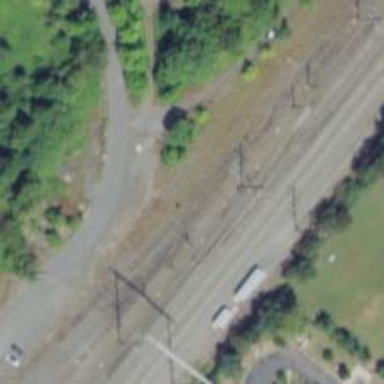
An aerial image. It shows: Disused railway yard.